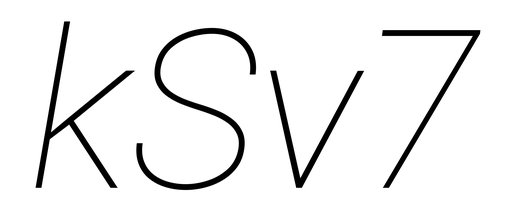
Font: Roboto-Italic_Thin_Italic